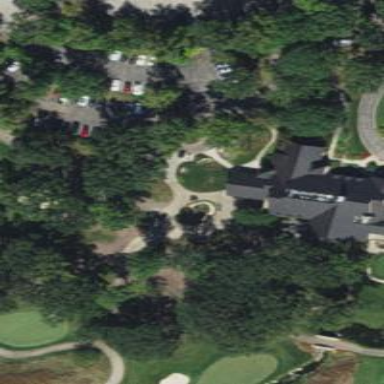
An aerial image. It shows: Clubhouse building for golf.